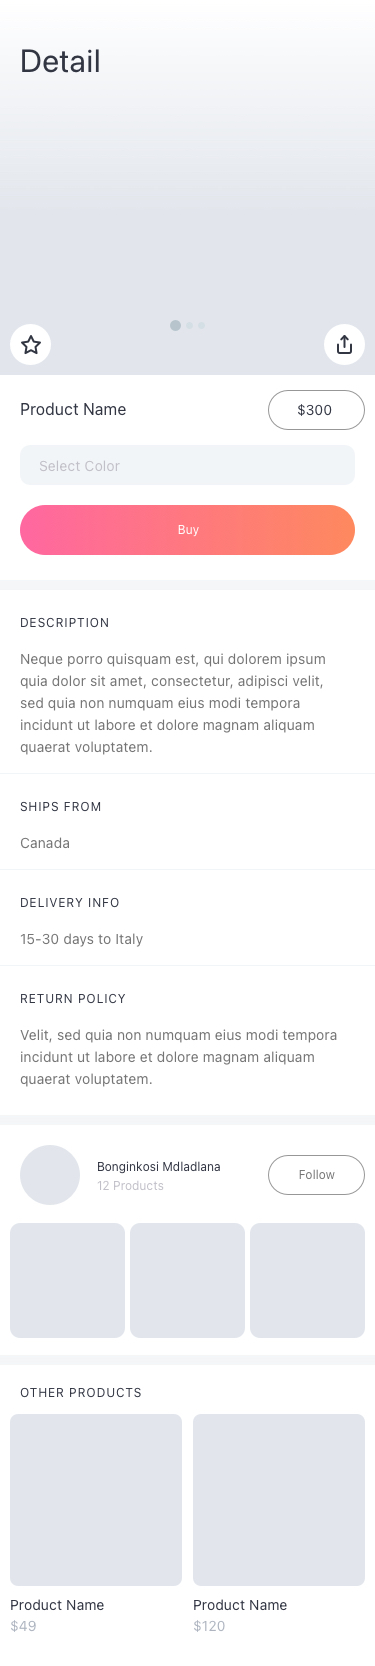
Text in this UI design:
Product Name
$120
Product Name
$49
OTHER PRODUCTS
Follow
12 Products
Bonginkosi Mdladlana
Velit, sed quia non numquam eius modi tempora incidunt ut labore et dolore magnam aliquam quaerat voluptatem.
RETURN POLICY
15-30 days to Italy
DELIVERY INFO
Canada
SHIPS FROM
Neque porro quisquam est, qui dolorem ipsum quia dolor sit amet, consectetur, adipisci velit, sed quia non numquam eius modi tempora incidunt ut labore et dolore magnam aliquam quaerat voluptatem.
DESCRIPTION
Select Color
$300
Product Name
Detail